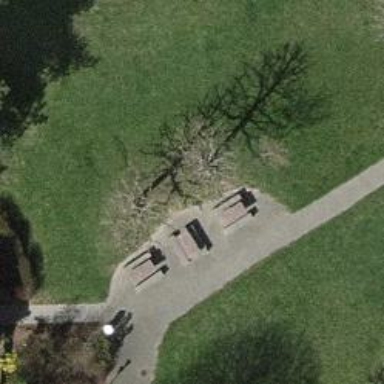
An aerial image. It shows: Picnic table located in leisure land area.